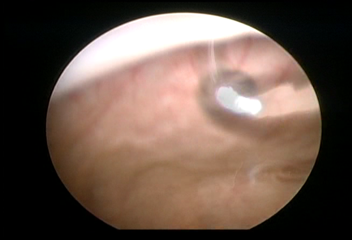
Modality: WLC
Class: Normal mucosa
Bladder cancer association: No